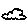
Label: cloud